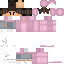
A female human skin with pale skin, wearing brown long hair dressed in a blue hoodie and black pants, featuring a closed mouth.